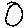
Label: circle